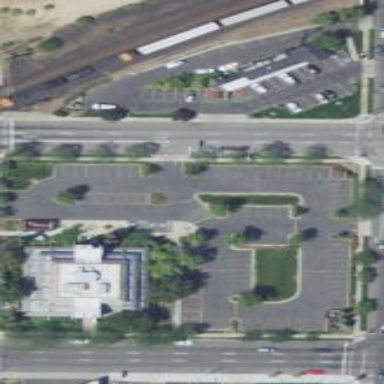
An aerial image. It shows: Parking area.